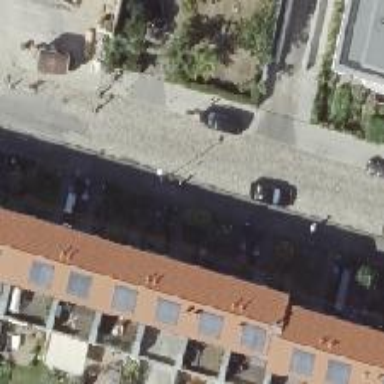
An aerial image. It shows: Residential road with sidewalks on both sides.